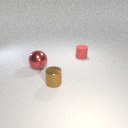
large red metal sphere to the left of small brown metal cylinder